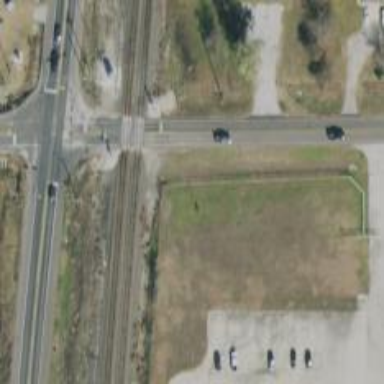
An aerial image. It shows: Railway level crossing.